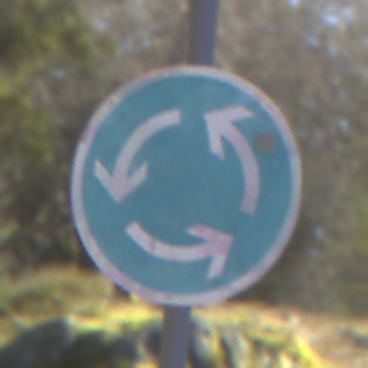
Verkehrszeichen: Kreisverkehr
Umgebung: Outdoor, Nature
Tageszeit: MorningAfternoon
Wetter: Clear
Licht: Natural
Jahreszeit: Winter
Kontrast: HighContrast